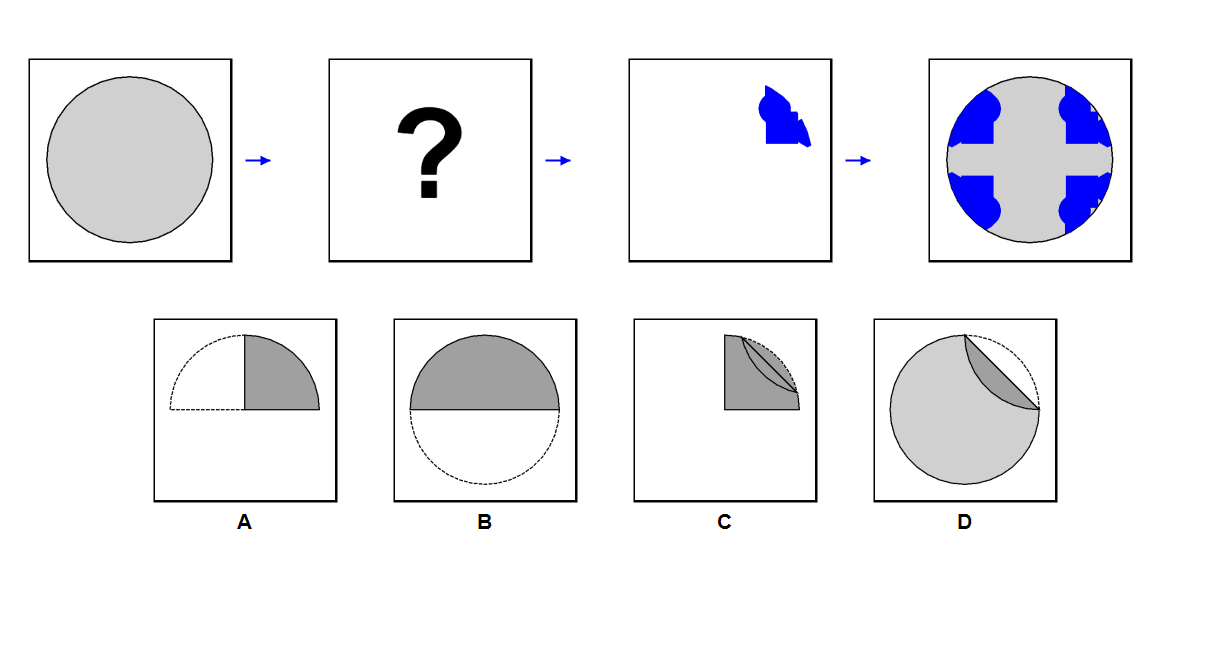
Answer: D